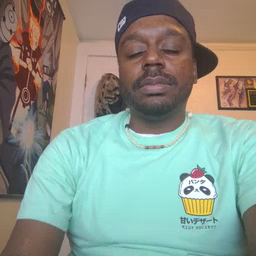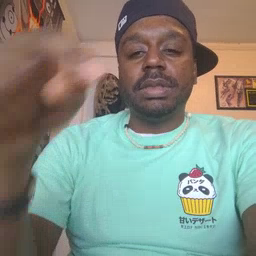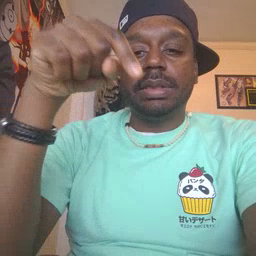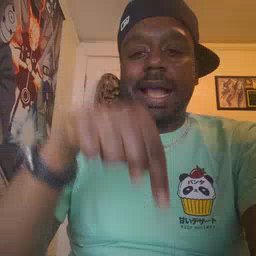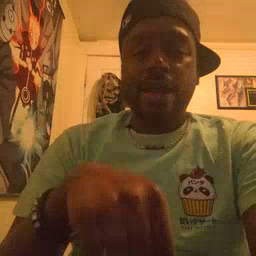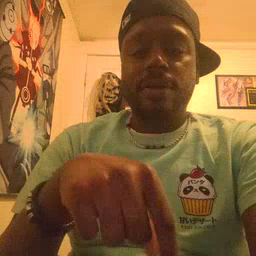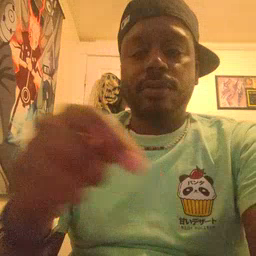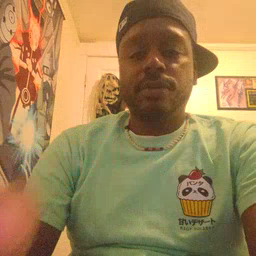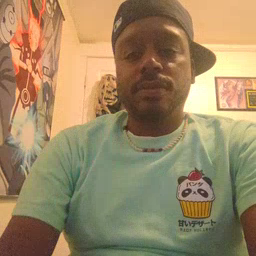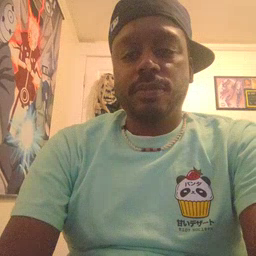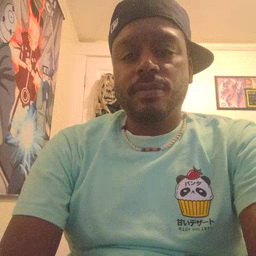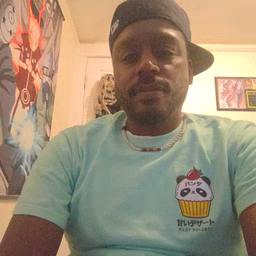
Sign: down